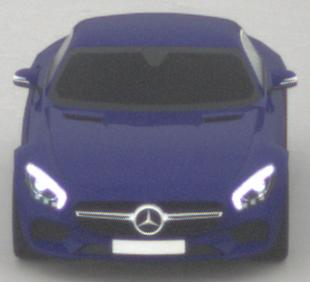
Make: Mercedes-Benz
Model: AMG GT Coupé
Detailed model: AMG GT (190) Coupé
Model produced from: 2014/10
Model produced until: 2017/01
Doors: 2
Color: blue
Road condition: dry road
Daytime: morning or afternoon
Contrast: low contrast